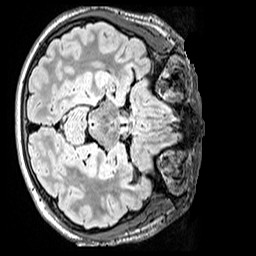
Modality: FLAIR
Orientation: axial
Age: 13
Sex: male
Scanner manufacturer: siemens
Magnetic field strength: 3 T
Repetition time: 5 s
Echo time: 0.388 s